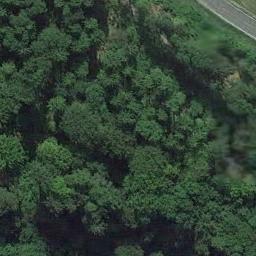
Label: forest